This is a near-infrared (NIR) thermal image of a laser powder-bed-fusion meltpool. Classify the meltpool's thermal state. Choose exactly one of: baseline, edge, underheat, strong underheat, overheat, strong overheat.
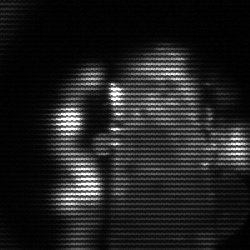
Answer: strong underheat